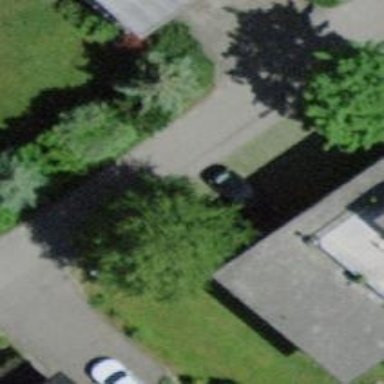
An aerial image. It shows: Bollard.